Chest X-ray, AP view. Patient: 80 years old, sex F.
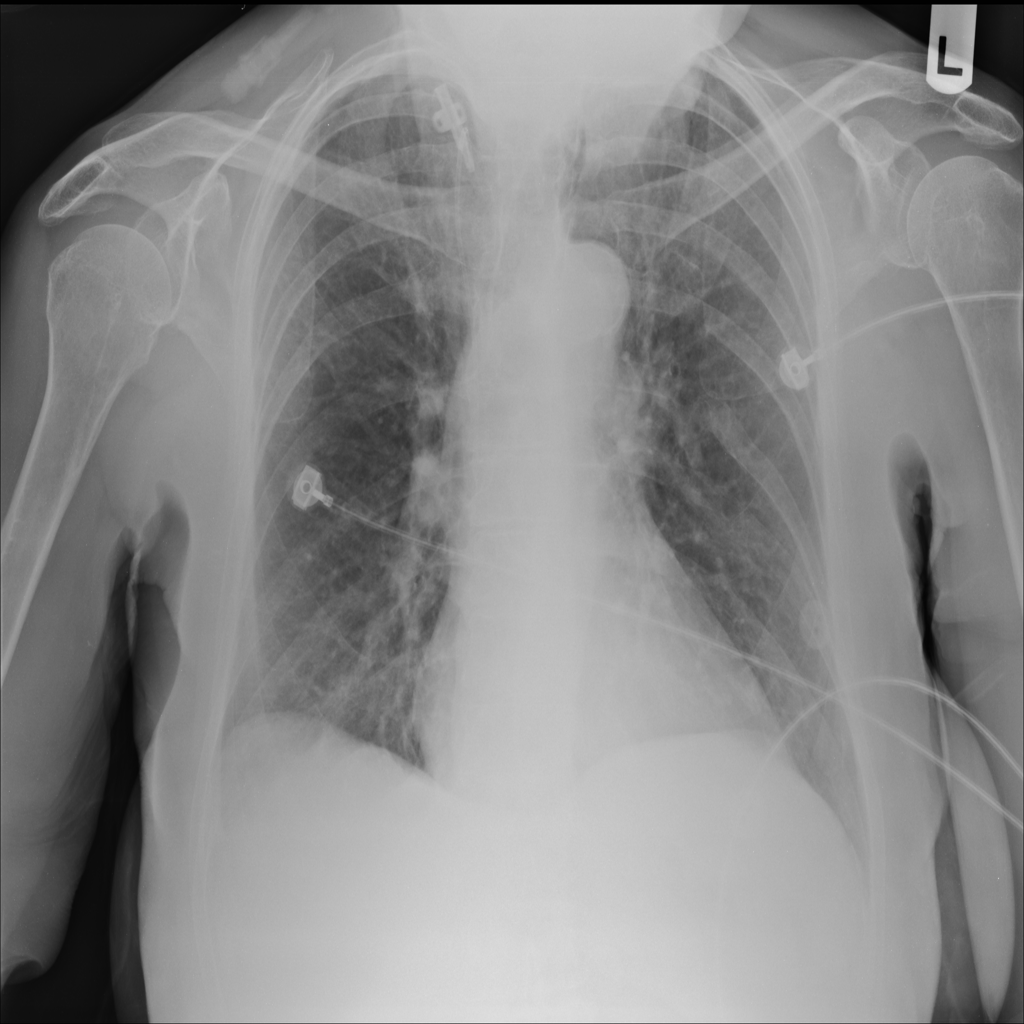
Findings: No Finding